Aerial crown-view tile of a tropical tree (Barro Colorado Island, Panama), acquired 20240611:
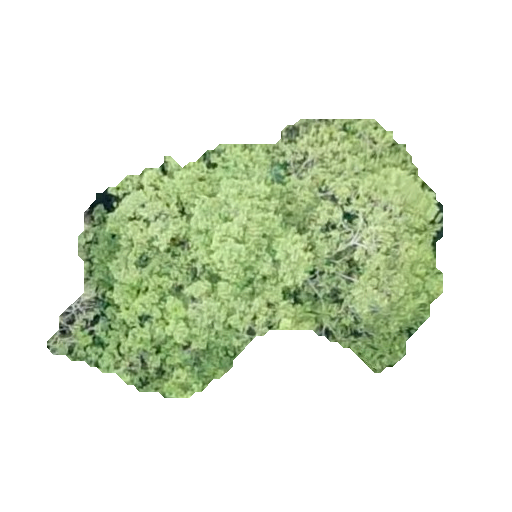
Species: Luehea seemannii
GBIF accepted scientific name: Luehea seemannii
Crown area: 117.193 m²